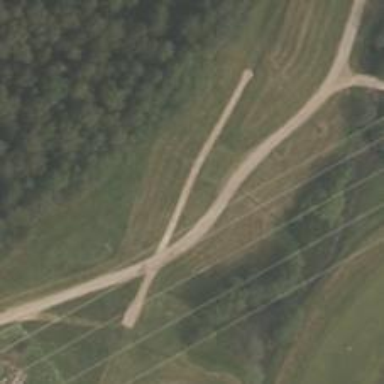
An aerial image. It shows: Path for both road and golf.